八年级 · 解析几何
如图, 在平面直角坐标系中,平行四边形 $O A C B$ 的边 $O C$ 落在 $x$ 轴的正半轴上,且点 $C(4,0), B(6,2)$, 直线 $y=2 x+1$ 以每秒 1 个单位的速度向下平移, 经过 $(\quad)$ 秒该直线可将 $\square O A B C$ 的面积平分.

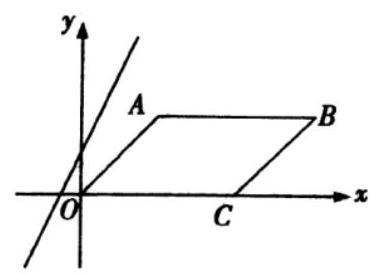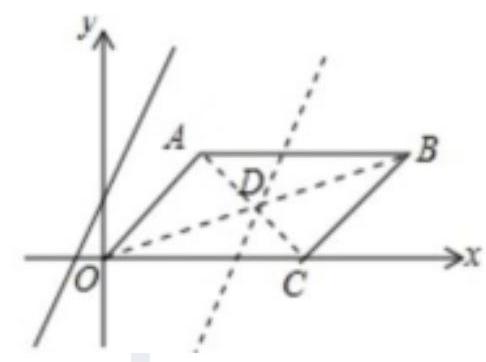
A. 4
B. 5
C. 6
D. 7
答案: C
解析: 解：如图

连接 $A C 、 B O$, 交于点 $D$,

当 $y=2 x+1$ 经过 $D$ 点时,该直线可将 $\triangle O A B C$ 的面积平分;

$\because$ 四边形 $A O C B$ 是平行四边形,

$\therefore B D=O D$,

$\because B(6,2)$, 点 $C(4,0)$,

$\therefore D(3,1)$,

设直线 $y=2 x+1$ 平移后的直线为
$y=k x+b$,

$\because$ 平行于 $y=2 x+1$,

$\therefore k=2$,

$\because$ 过 $D(3,1)$,

$\therefore y=2 x-5$,

$\therefore$ 直线 $y=2 x+1$ 要向下平移 6 个单位,

$\therefore$ 时间为 6 秒.